Field crop: tomato
Growth stage: 1
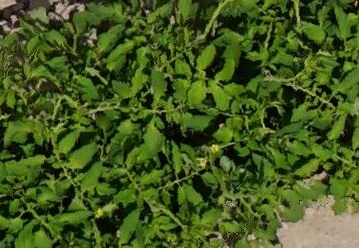
Species: tomato